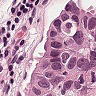
Metastatic tissue present: yes